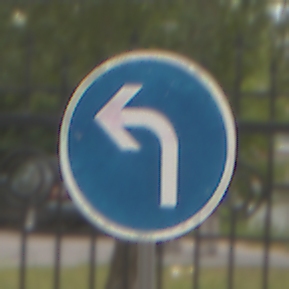
Verkehrszeichen: VorgeschriebeneFahrtrichtungLinks
Umgebung: Outdoor, Urban
Tageszeit: MorningAfternoon
Wetter: Overcast
Licht: Natural
Jahreszeit: NotSpecified
Kontrast: LowContrast